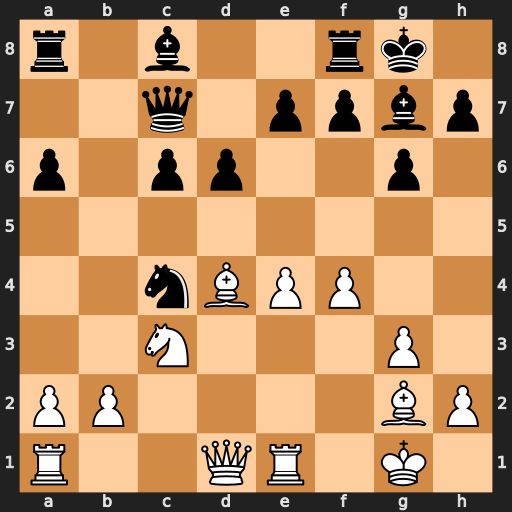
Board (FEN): r1b2rk1/2q1ppbp/p1pp2p1/8/2nBPP2/2N3P1/PP4BP/R2QR1K1
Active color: w
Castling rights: -
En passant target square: -
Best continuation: Bxg7 Kxg7 Qd4+